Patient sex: M
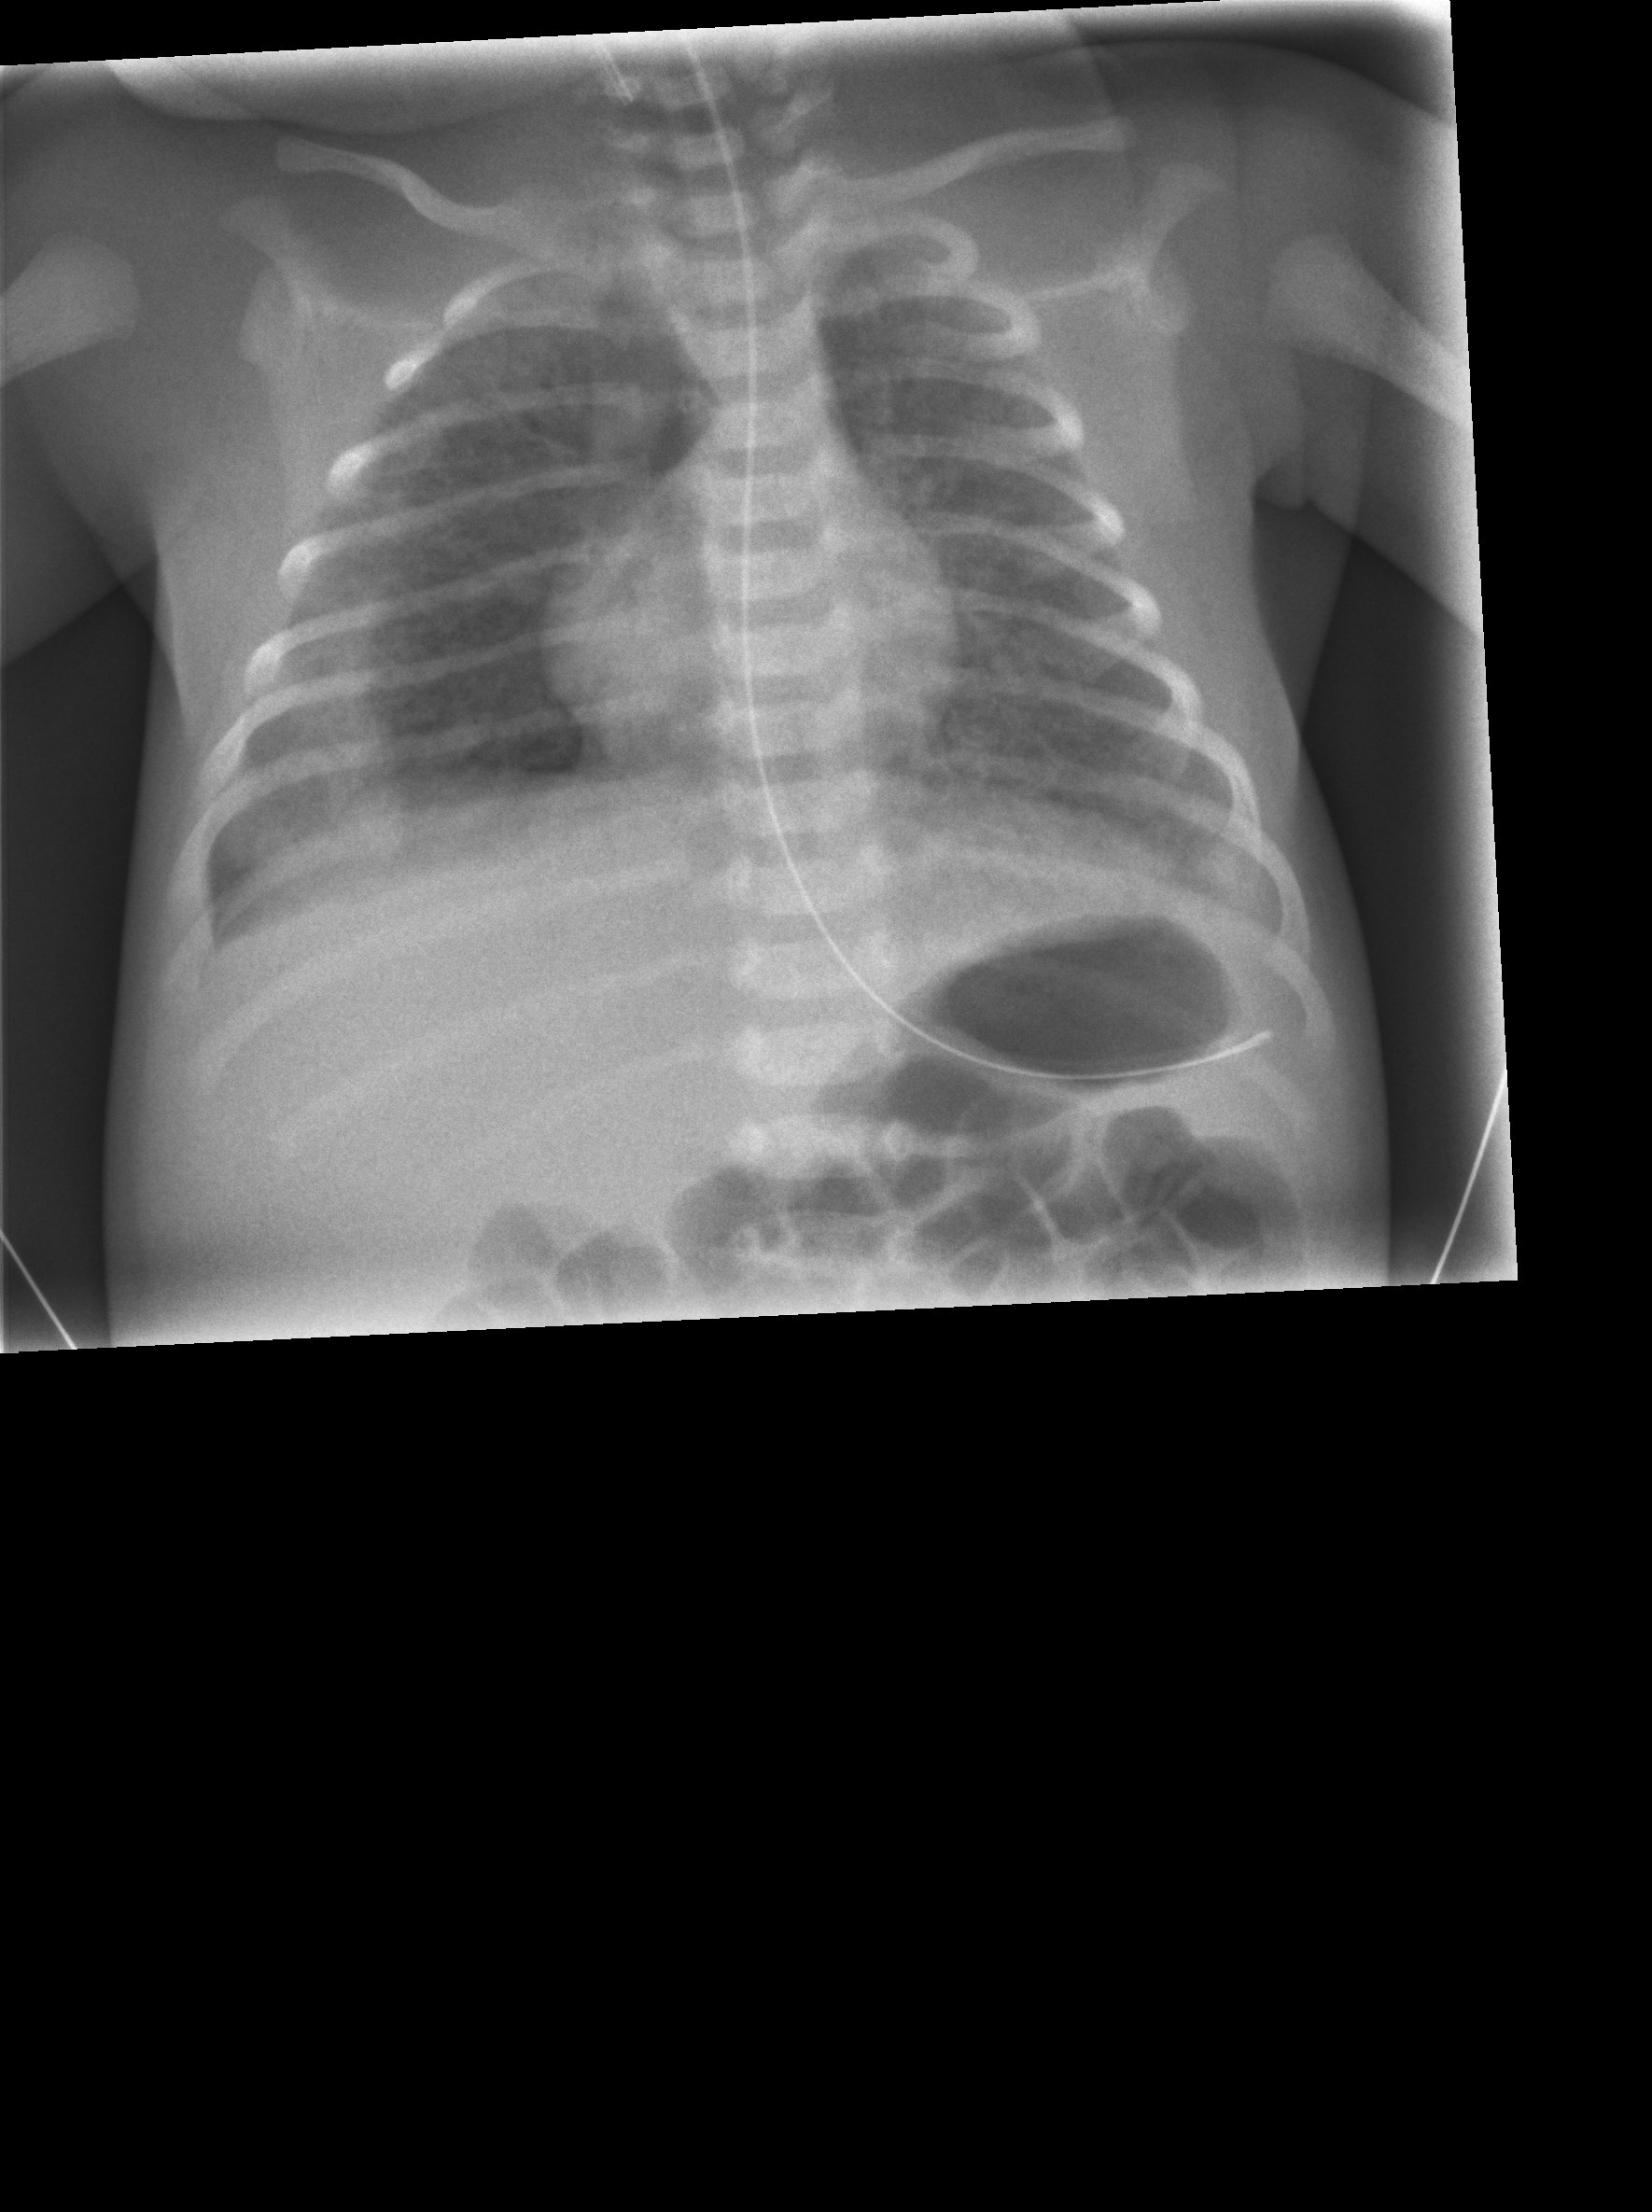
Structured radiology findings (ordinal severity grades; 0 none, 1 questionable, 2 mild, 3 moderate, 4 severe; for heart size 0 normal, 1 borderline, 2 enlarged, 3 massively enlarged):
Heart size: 0
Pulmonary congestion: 2
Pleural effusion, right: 0
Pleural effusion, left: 0
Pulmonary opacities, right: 0
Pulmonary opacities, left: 0
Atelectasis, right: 0
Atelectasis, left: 0